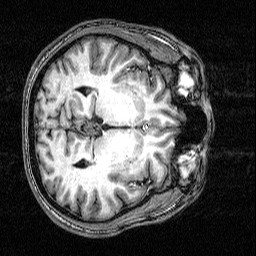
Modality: T1w
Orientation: axial
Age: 35
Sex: male
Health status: healthy
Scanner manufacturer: siemens
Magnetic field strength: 3 T
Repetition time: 2.5 s
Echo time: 0.00393 s